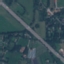
Land use / land cover class: Highway